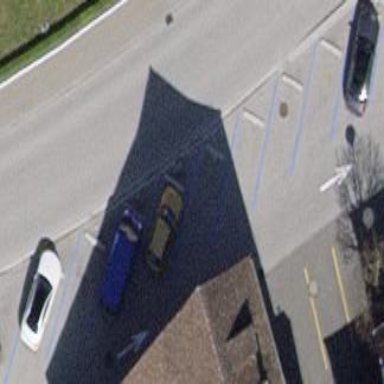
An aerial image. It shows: Parking area along the street side with diagonal orientation.